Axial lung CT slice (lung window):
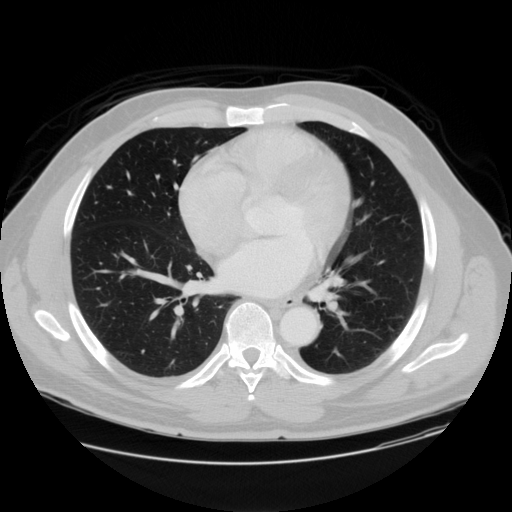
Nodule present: no